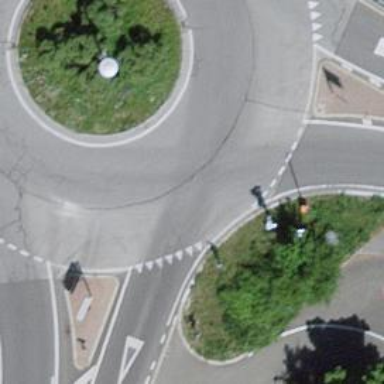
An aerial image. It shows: Tertiary road with asphalt surface leading to roundabout.